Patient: sex F, age 59
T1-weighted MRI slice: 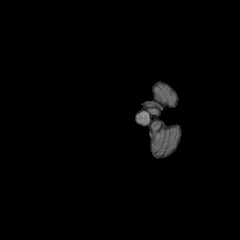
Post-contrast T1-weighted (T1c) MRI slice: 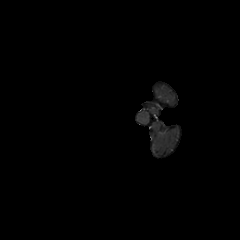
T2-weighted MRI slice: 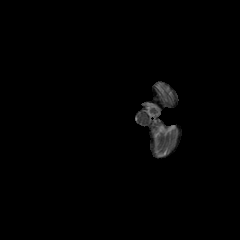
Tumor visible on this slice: no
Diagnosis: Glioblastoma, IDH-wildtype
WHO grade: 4